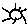
Label: sun